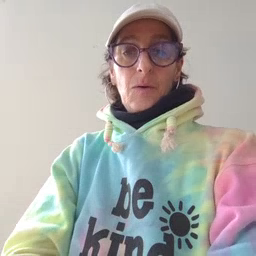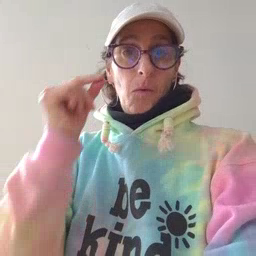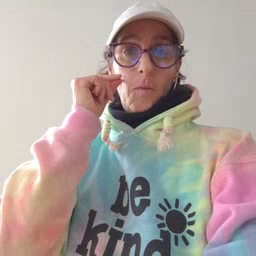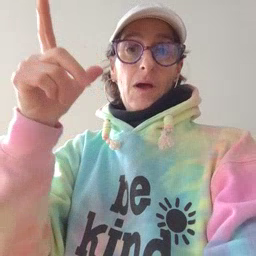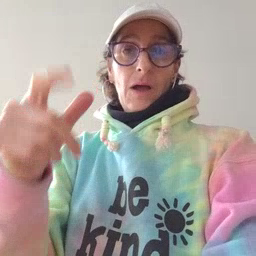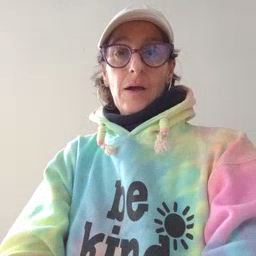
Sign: wake